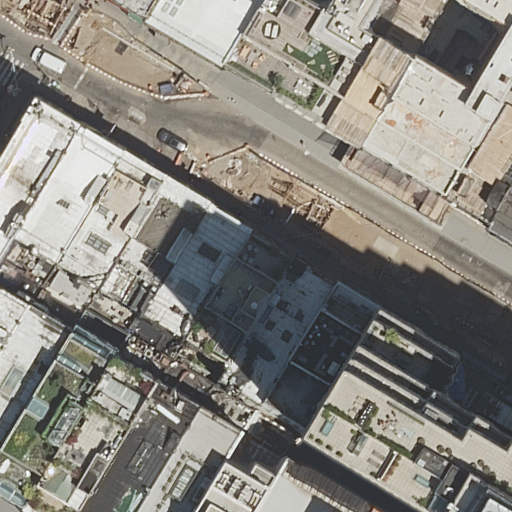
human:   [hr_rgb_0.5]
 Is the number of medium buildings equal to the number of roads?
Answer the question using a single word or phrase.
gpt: no

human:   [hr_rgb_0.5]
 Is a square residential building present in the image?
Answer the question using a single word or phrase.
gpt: no

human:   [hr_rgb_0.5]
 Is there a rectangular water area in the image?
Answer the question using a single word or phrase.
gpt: no

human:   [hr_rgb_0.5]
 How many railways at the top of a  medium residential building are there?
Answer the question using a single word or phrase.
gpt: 0

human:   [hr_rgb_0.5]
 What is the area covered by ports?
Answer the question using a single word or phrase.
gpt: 0m2

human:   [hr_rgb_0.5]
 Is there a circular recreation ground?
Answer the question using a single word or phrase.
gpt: no

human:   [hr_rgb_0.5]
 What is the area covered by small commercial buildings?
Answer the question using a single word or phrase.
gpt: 0m2

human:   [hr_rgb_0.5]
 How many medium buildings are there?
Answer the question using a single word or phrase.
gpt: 16

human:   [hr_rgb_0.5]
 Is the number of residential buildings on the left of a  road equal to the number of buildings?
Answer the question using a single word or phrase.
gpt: no

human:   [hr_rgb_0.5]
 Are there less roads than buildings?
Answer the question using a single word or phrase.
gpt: yes

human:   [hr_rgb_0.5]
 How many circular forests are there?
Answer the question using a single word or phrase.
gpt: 0

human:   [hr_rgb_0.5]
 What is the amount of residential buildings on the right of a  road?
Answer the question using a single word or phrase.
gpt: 18

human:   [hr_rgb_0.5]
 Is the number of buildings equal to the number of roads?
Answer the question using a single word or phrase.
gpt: no

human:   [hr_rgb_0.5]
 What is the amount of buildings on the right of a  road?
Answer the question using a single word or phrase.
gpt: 18

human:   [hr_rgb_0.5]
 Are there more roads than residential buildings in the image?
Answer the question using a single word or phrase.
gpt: no

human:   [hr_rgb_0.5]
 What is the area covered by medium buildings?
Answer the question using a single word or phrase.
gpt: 4681m2

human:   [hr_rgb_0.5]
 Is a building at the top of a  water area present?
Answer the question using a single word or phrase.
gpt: no

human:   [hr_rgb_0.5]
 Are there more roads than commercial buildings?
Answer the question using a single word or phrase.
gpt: yes

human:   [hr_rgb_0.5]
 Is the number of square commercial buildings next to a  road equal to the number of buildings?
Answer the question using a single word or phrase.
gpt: no

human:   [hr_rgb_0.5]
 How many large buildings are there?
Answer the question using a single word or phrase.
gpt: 4

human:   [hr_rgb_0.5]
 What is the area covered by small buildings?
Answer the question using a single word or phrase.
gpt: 23m2

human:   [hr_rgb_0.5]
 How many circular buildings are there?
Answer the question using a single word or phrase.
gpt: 0

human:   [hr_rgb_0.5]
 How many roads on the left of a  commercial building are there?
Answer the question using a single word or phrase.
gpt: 0

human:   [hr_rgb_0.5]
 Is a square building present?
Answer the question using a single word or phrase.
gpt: no

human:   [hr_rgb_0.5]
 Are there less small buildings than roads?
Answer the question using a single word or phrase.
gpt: no

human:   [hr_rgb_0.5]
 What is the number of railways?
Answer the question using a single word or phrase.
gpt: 0

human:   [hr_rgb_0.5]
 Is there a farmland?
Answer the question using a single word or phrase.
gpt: no

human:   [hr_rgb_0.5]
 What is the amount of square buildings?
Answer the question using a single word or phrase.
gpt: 0

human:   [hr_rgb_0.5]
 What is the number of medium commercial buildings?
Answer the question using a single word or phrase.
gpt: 0

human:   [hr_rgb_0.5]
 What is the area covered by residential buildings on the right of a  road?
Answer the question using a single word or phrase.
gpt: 6953m2

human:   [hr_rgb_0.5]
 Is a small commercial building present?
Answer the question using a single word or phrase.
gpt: no

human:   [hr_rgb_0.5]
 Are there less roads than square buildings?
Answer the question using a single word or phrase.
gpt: no

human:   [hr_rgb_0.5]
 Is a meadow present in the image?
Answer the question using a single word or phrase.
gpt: no

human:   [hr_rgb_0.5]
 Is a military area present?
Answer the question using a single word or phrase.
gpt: no

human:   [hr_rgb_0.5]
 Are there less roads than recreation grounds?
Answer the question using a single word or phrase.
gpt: no

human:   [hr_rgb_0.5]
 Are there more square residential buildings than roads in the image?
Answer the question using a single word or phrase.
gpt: no